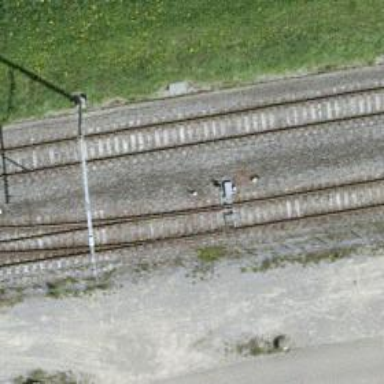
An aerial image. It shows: Rail siding with electrified contact lines for trains.